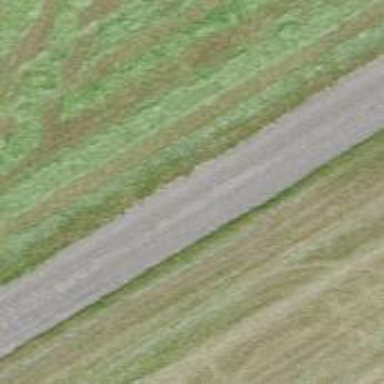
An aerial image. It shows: Track with grade 1 quality.